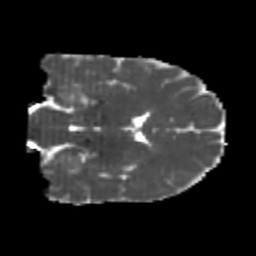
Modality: MD
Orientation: coronal
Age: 24
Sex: male
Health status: healthy
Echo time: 0.074 s